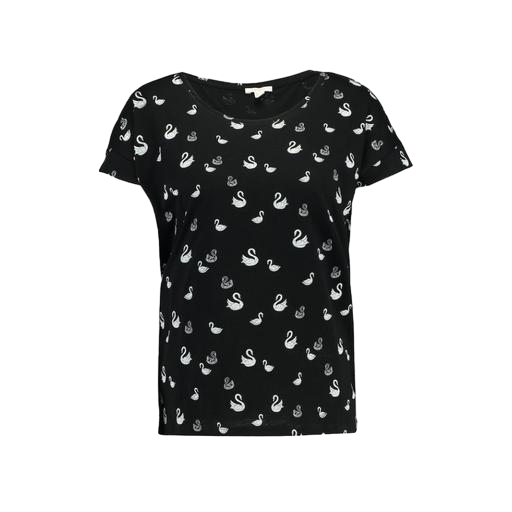
black plus size printed t-shirt only macy, black printed t-shirt, black printed short-sleeve top only macy, white background